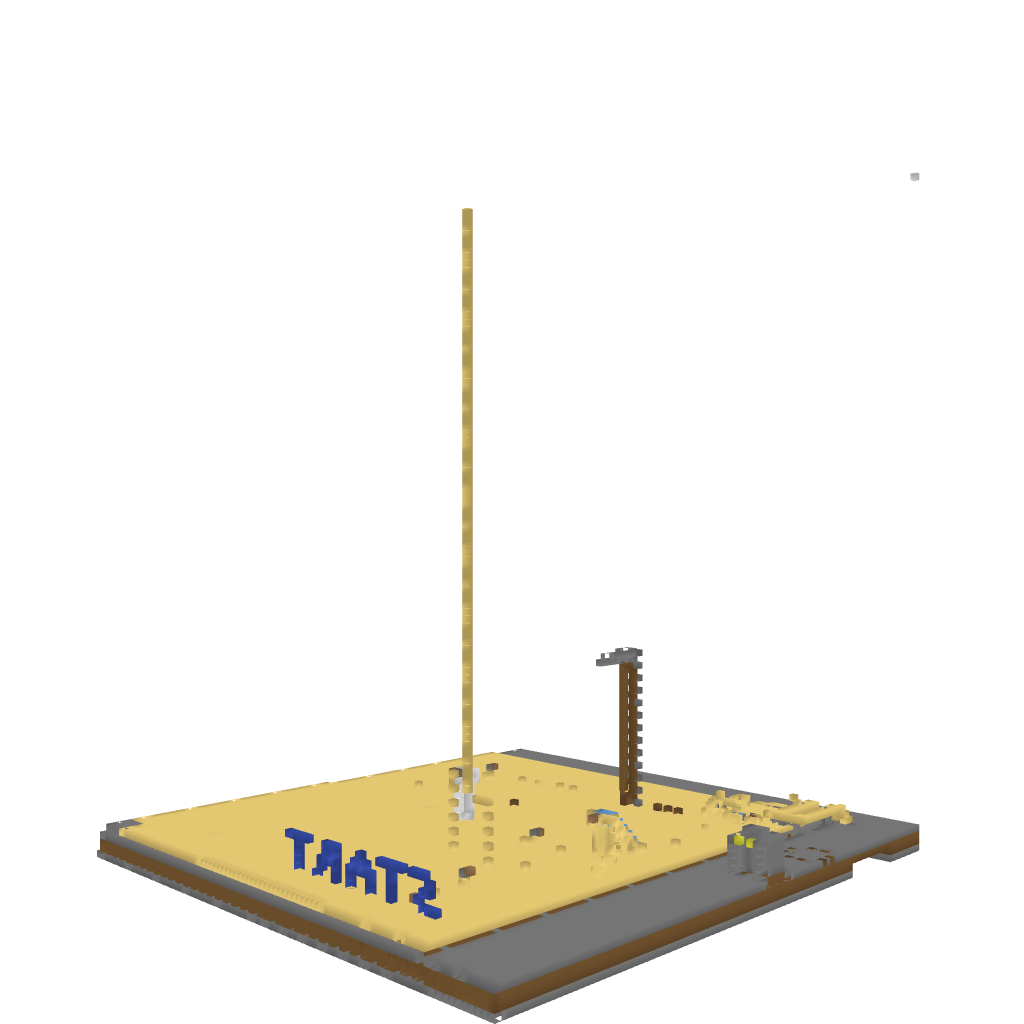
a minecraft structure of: MouseTrap bad low quality